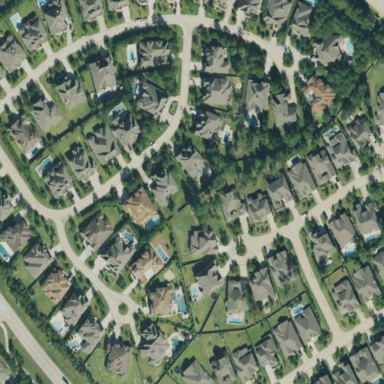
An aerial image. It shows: Residential neighbourhood.